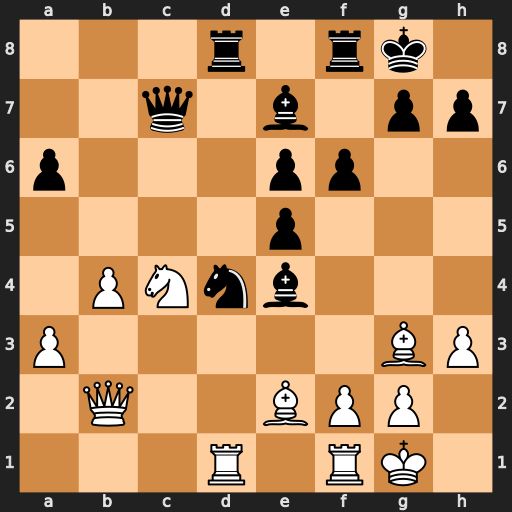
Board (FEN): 3r1rk1/2q1b1pp/p3pp2/4p3/1PNnb3/P5BP/1Q2BPP1/3R1RK1
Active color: w
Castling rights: -
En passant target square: -
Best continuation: Rxd4 Rxd4 Qxd4 exd4 Bxc7